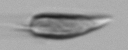
Label: Prorocentrum_triestinum